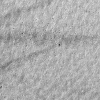
Atmospheric dust classification: not_dusty